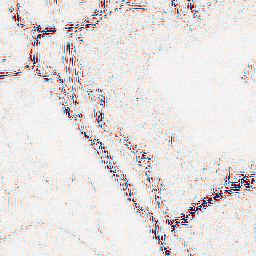
Category: wavelet
Decomposition family: wavelet_reverse_biorthogonal
Decomposition parameters: wavelet: rbio2.4
level: 2
Upsampling method: quartic
Upsampling parameters: scale: 8
Upsampling scale: 8